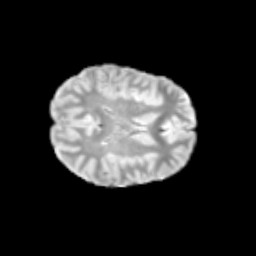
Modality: T2w
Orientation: axial
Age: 11
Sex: female
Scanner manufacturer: siemens
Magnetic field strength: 3 T
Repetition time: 3.8 s
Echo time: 0.07 s